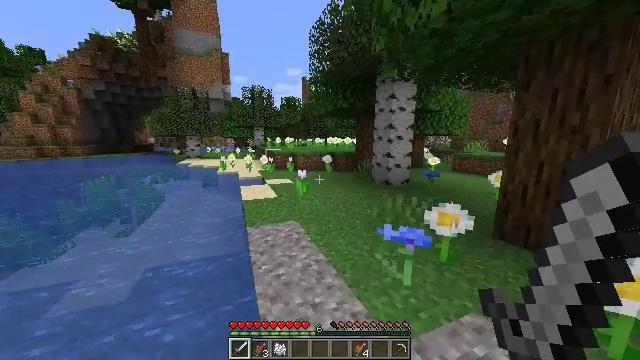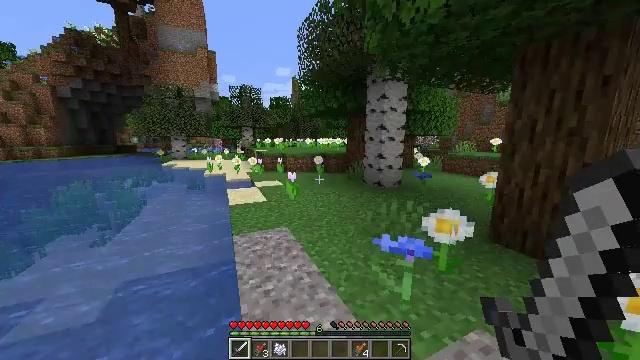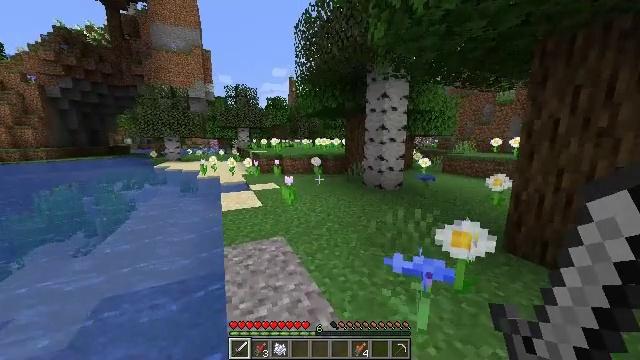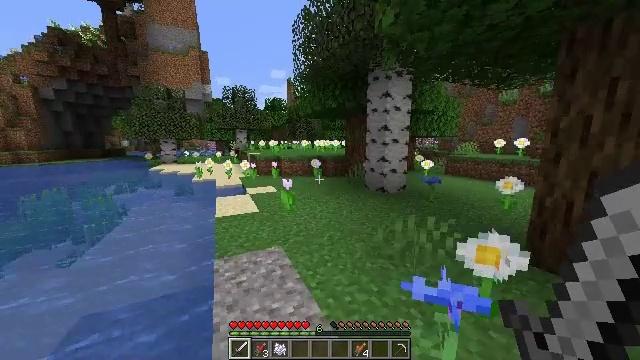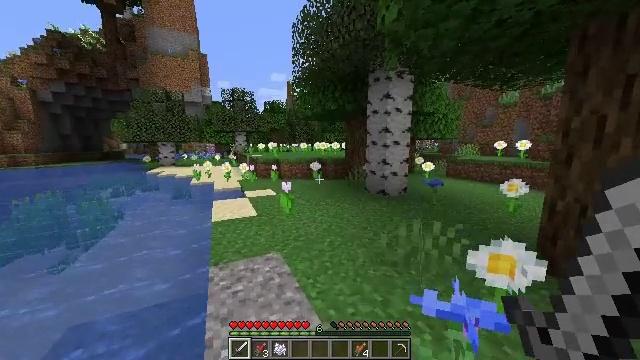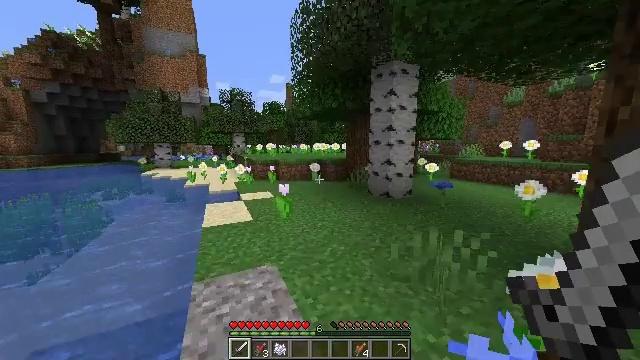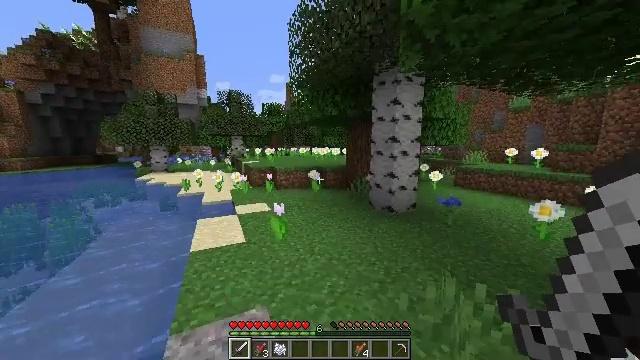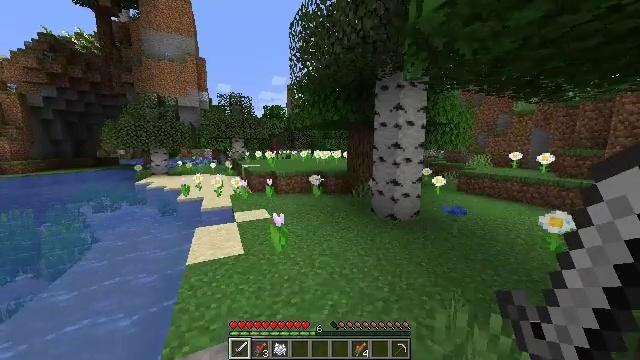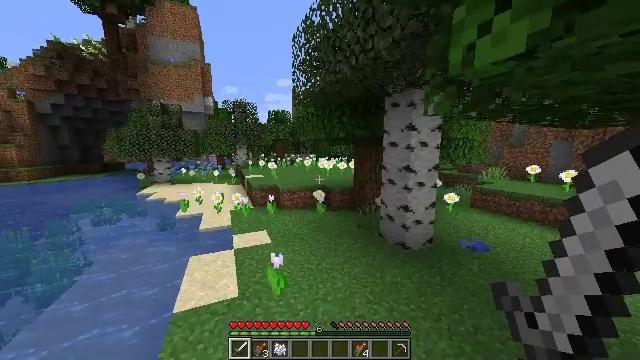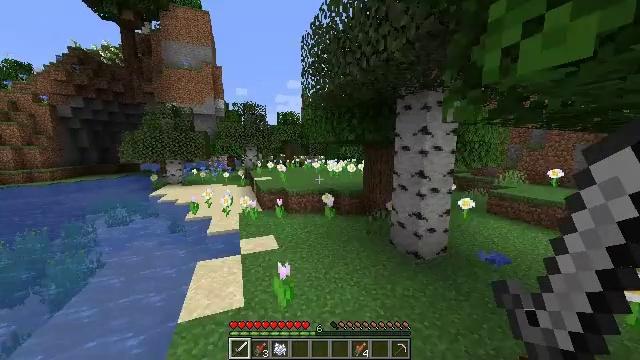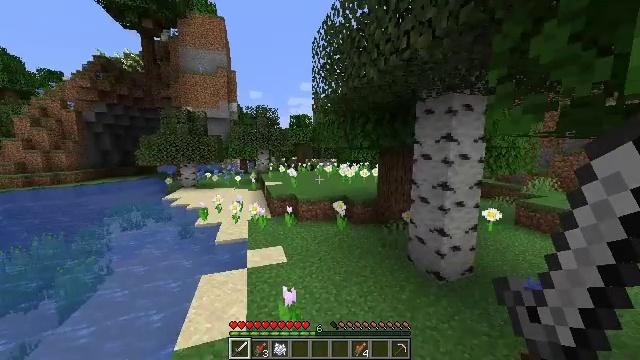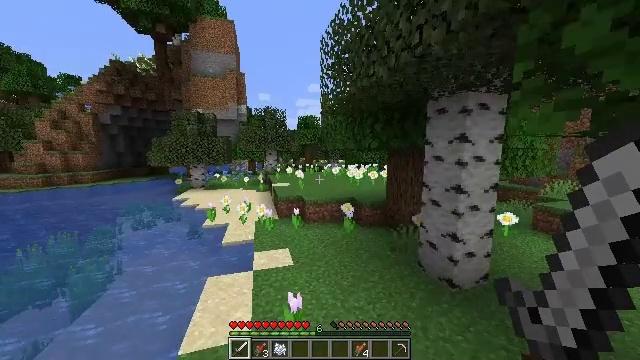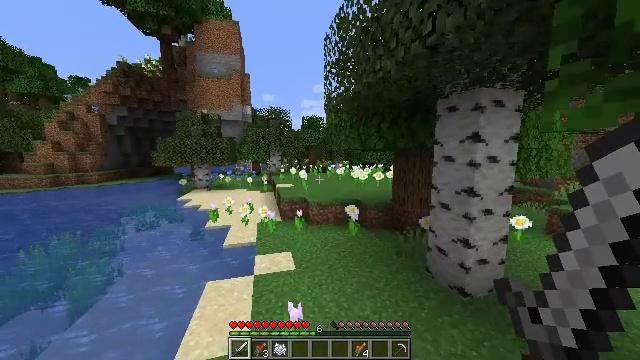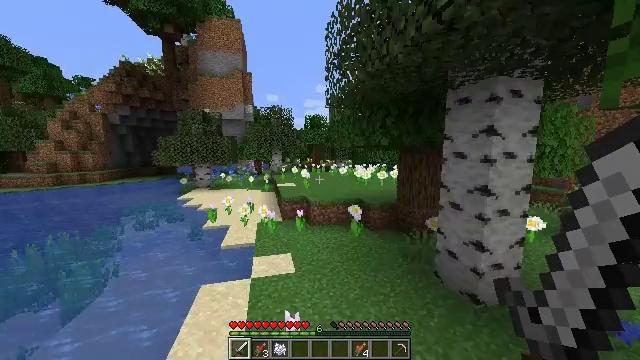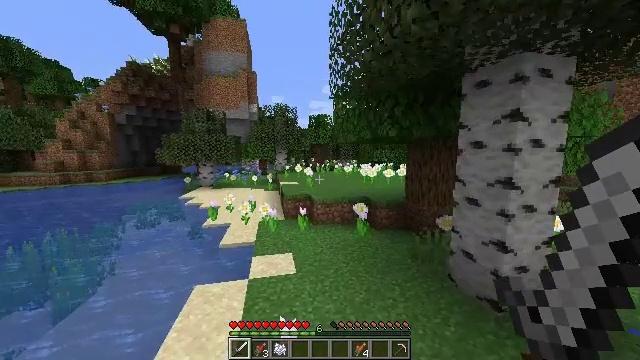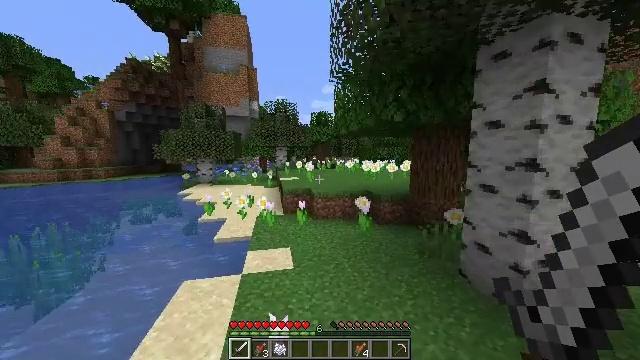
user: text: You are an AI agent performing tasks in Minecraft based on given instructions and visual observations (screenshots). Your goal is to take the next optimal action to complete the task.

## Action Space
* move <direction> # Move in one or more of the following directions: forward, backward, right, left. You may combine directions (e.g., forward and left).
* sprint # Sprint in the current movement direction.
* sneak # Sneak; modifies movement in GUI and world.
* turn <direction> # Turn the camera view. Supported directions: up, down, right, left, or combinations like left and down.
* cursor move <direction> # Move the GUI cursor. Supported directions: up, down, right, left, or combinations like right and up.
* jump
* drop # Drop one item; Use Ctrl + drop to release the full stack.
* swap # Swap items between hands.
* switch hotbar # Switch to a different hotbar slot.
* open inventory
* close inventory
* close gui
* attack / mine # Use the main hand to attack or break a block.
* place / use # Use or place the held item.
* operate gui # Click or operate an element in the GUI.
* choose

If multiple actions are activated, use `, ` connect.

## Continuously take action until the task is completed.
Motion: motion action
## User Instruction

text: Hunt a salmon.
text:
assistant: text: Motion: move forward, turn right
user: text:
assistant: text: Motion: move forward
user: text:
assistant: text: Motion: move forward
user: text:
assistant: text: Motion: move forward
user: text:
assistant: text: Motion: move forward
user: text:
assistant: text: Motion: move forward, jump
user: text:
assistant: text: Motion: move forward, jump
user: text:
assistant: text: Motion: move forward, turn left, jump
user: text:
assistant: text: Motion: move forward, turn left, jump
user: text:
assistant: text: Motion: move forward, turn left, jump
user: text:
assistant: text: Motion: move forward, turn left, jump
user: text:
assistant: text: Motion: move forward, turn left, jump
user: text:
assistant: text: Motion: move forward, jump
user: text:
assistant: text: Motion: move forward, turn left, jump
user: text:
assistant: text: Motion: move forward
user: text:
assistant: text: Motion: move forward
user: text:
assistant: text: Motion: move forward
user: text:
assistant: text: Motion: move forward
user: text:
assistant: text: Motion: move forward
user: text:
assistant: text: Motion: move forward
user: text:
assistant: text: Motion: move forward
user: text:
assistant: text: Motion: move forward
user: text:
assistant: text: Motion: move forward
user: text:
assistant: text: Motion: move forward
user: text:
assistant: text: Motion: move forward
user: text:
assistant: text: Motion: move forward
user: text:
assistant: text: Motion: move forward
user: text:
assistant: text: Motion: move forward
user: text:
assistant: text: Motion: move forward
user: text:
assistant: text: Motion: move forward